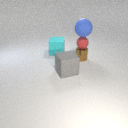
large gray rubber cube to the right of large cyan rubber cube